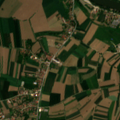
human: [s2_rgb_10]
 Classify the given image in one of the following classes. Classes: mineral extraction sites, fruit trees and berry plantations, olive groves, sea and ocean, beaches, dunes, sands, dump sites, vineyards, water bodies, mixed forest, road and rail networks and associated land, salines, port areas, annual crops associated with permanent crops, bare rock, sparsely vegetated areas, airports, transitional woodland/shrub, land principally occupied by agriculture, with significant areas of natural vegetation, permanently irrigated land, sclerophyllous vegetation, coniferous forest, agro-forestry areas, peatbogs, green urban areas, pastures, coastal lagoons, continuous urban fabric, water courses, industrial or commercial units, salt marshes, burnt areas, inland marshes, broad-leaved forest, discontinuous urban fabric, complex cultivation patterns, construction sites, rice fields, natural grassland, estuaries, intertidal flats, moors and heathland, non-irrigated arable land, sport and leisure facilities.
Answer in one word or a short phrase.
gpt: discontinuous urban fabric, non-irrigated arable land, complex cultivation patterns, land principally occupied by agriculture, with significant areas of natural vegetation, water courses